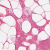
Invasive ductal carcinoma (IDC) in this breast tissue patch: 0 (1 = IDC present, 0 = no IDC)